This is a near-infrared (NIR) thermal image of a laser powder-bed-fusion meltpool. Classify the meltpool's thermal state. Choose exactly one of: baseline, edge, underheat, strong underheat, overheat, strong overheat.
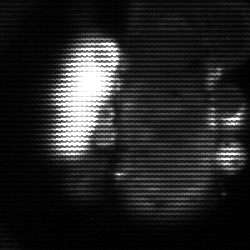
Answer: strong underheat